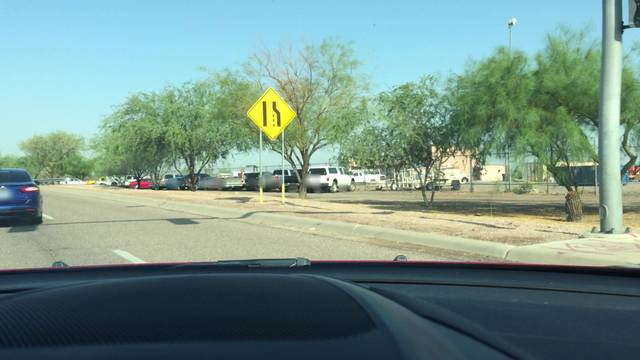
Region: United States
Coordinates: 33.456, -111.857